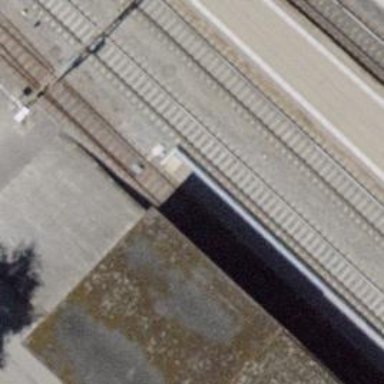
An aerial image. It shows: Railway switch.